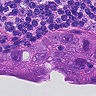
Metastatic tissue present: yes